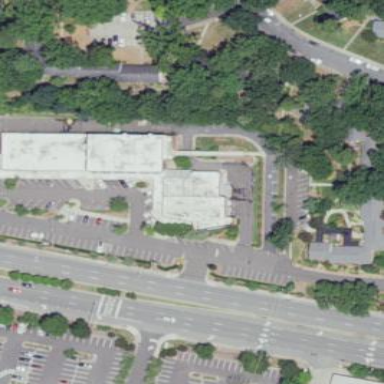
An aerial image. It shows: Mall building.